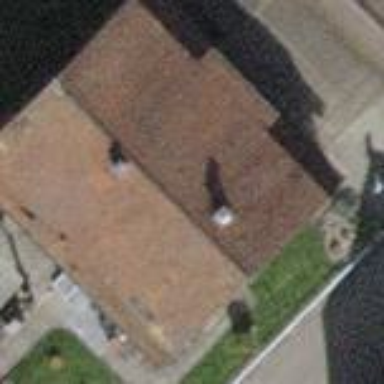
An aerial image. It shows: Building with gambrel roof.